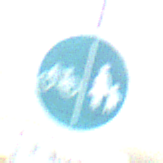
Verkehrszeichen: GetrennterRadUndGehwegRadwegLinks
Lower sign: BesondereFahrzeugeUndTransportgueter13
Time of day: MorningAfternoon
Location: Outdoor (Suburban)
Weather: PartlyCloudy
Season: NotSpecified
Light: Natural